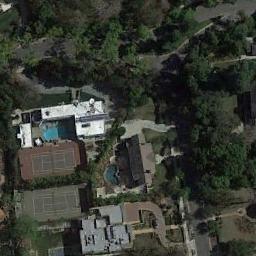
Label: tennis_court